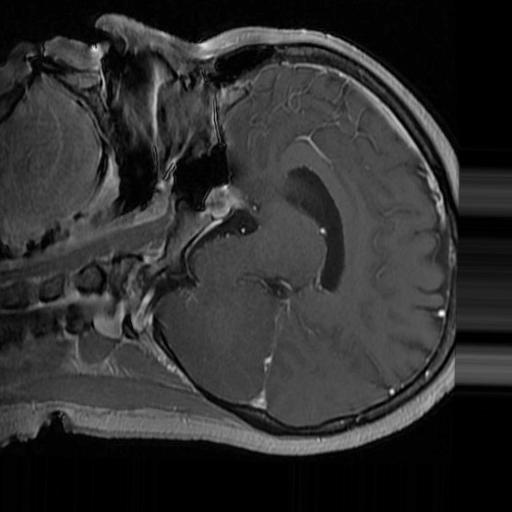
Label: brain_tumor